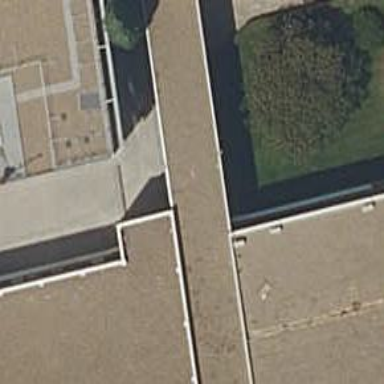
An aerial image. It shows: Bicycle parking area with wall loops.